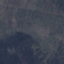
Land use / land cover class: HerbaceousVegetation